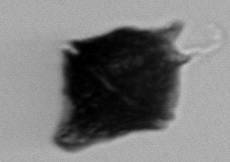
Label: Gonyaulax